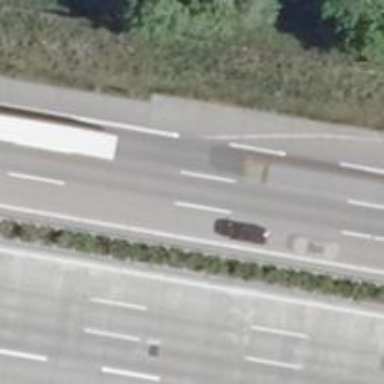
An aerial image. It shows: Concrete motorway.